Question: I'm looking for a way to clone a vertex in a titan graph using groovy code.
What I want to do is to create a new vertex (let's call this vertex y) that contains exactly the same data as another vertex (lets call this vertex x).
Then I will create a relation to vertex x from vertex y and then delete the previous relation to vertex x.
I know how to get vertex x and how to create/delete relation and add a new vertex.
My only question is, is it possible to clone a vertex and if so, how can this be done using groovy?
Like this:

Thanks in advance!
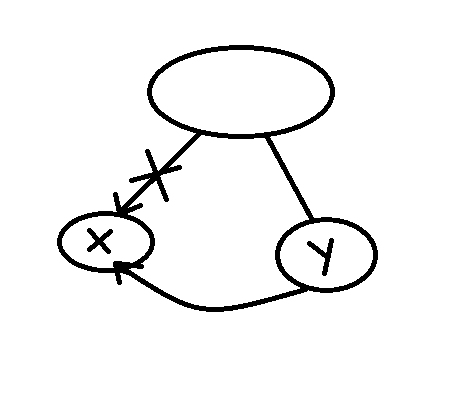
Answer: Blueprints has helper methods to copy the property of one element to another: <URL>
> '''
public static void copyProperties(Element from, Element to)
'''
Copy the properties (key and value) from one element to another. The properties are preserved on the from element. ElementPropertiesRule that share the same key on the to element are overwritten.
### Parameters:
- 'from'- 'to'
Can't think of easier ways to do that offhand.